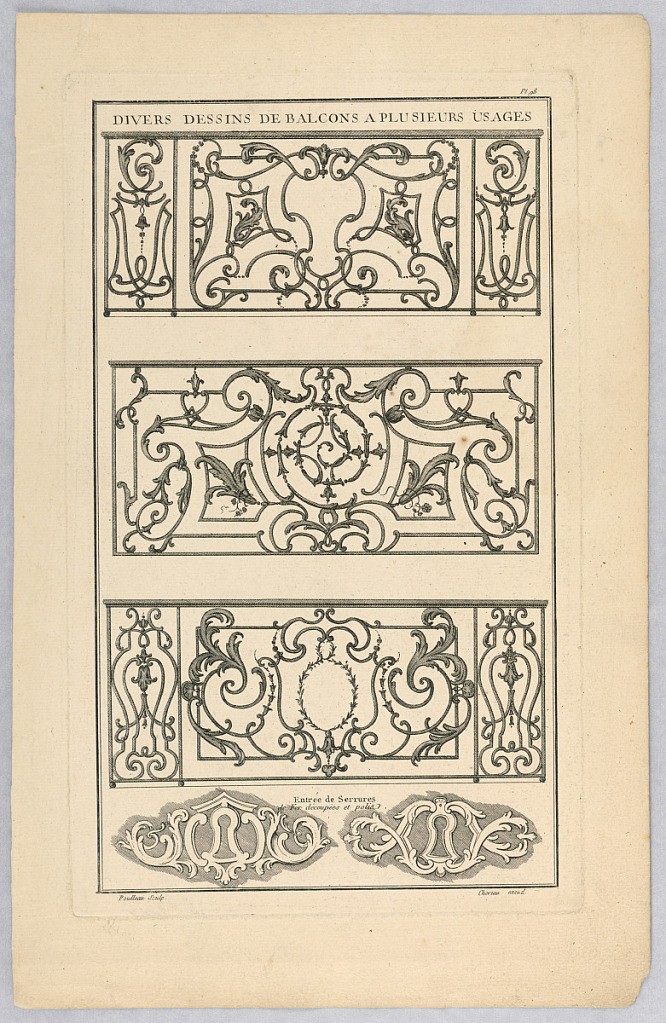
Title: Entrée de Serrures, Plate 98 from Divers dessins de balcons à plusieurs usages (Variety of Balcony Designs)
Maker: Claude René Gabriel Poulleau, French, b.1749
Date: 1757–1776
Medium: Engraving on paper
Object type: Print
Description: Four symmetrical designs for open iron work.